Question: Suppose I have a graph like this:

Suppose I also have a reference to the (Object) cell 573. Is there a way I can get a reference to its parent in the graph, the (Object) cell 792? Can't seem to find an answer in the api. I'm still pretty new to JGraphX.
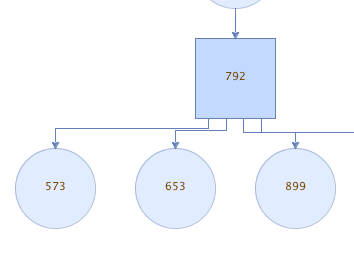
Answer: I found a way that seems to work pretty well: As I draw my graph from my Java data structure (in the form of a tree) I store in a hashmap key-value pairs for each element in the Java data structure and its corresponding object in the jgraph. That way I can easily get the corresponding jgraphx cell for any node in the tree of my data structure.